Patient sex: M
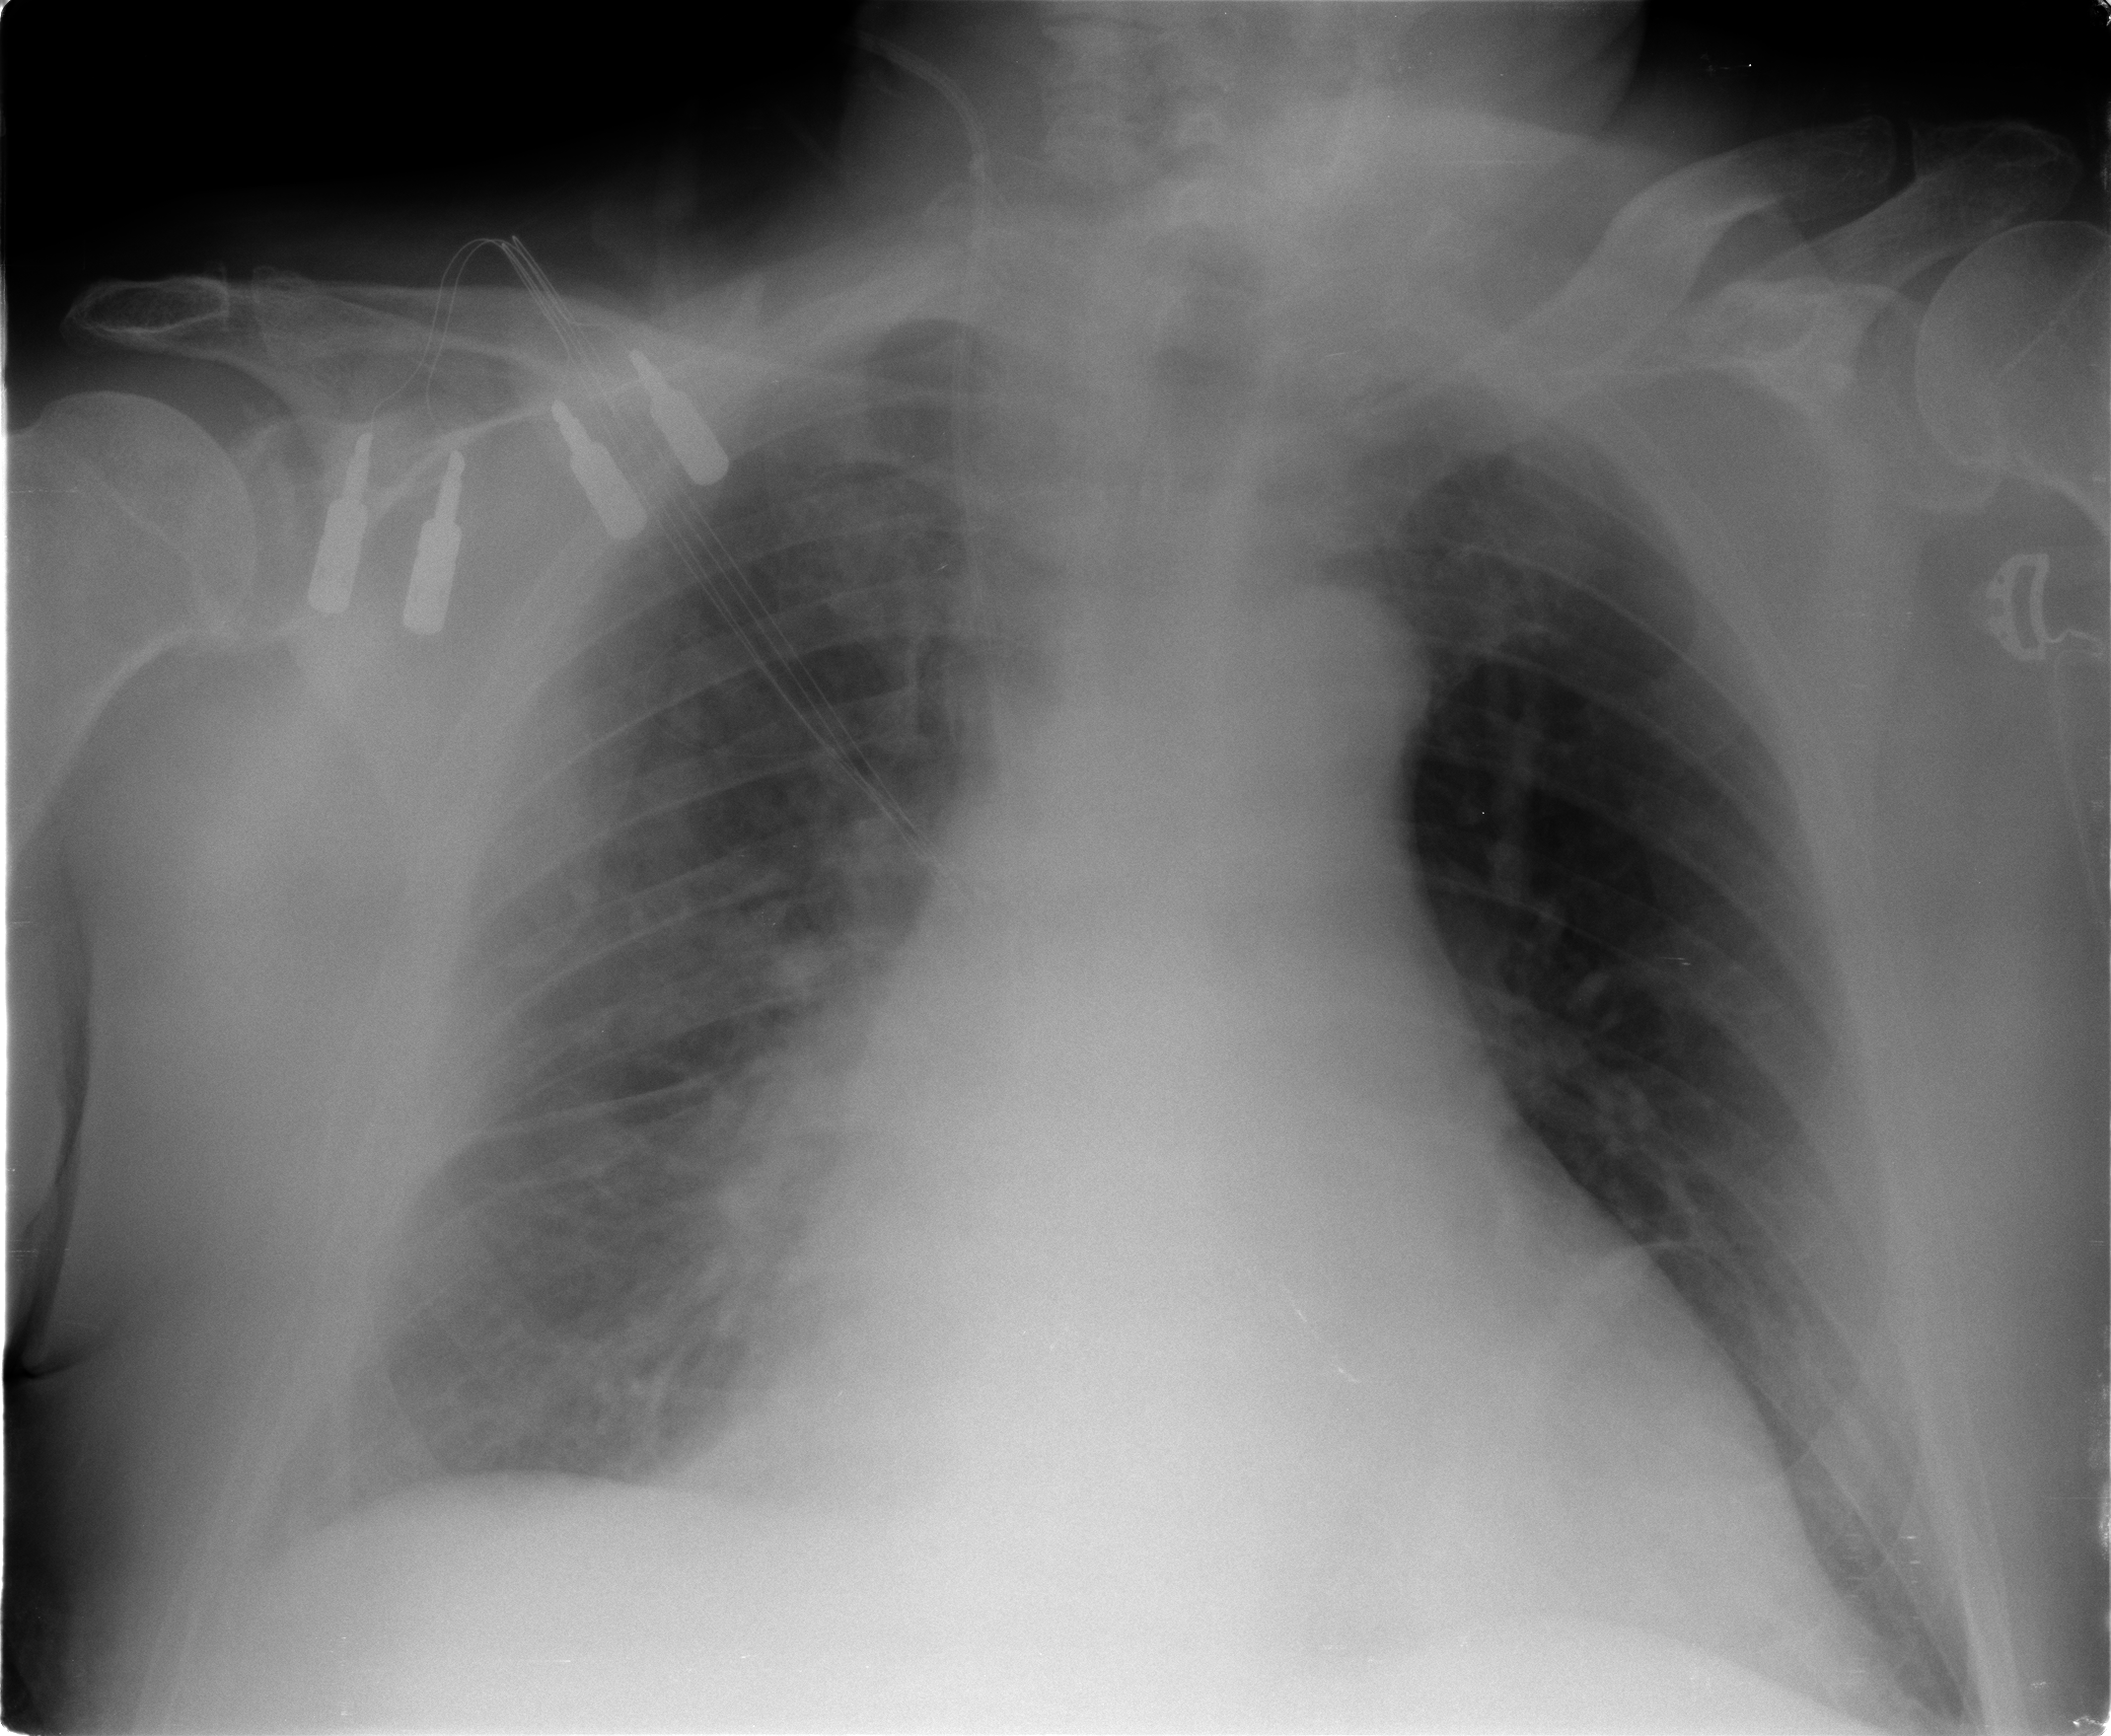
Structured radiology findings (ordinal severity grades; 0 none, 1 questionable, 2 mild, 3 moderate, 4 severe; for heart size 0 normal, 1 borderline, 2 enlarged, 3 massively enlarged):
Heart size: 3
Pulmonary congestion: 2
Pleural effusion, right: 0
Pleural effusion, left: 0
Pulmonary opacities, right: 2
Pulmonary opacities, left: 2
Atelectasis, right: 2
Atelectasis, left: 2